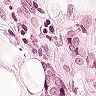
Metastatic tissue present: yes